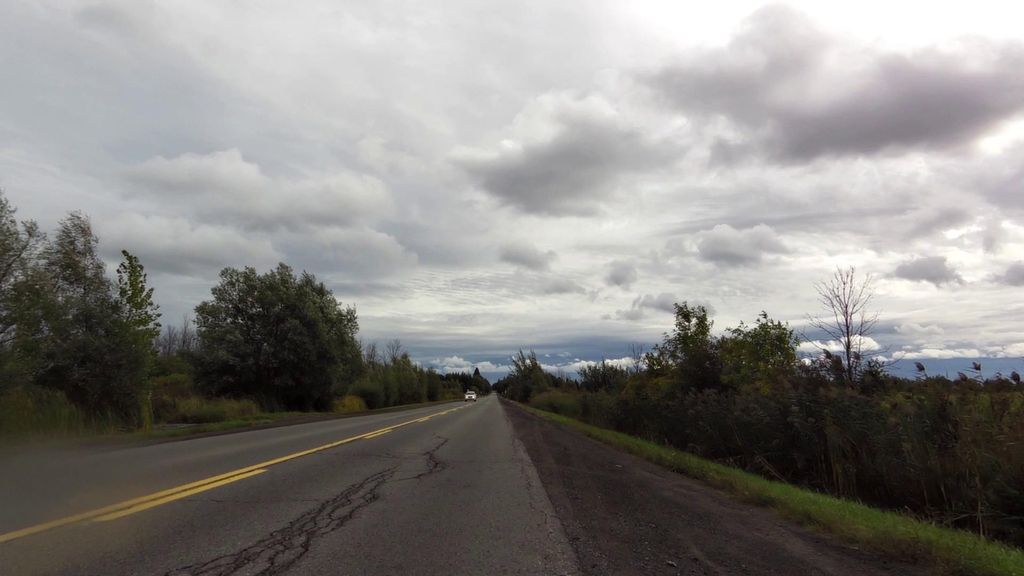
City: ottawa-gatineau